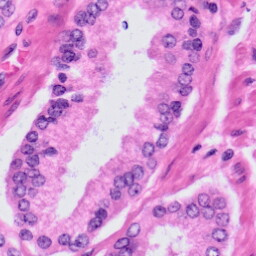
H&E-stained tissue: Prostate